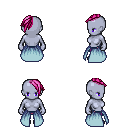
a pixel art fantasy rpg character, female body template, dark elf, purple skin, overskirt, magenta pants, pink long mohawk hairstyle, four views (front, back, left, right), 2x2 character sprite sheet, small pixel art, hard edges, no anti-aliasing